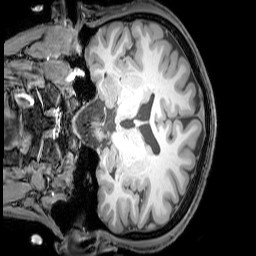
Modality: T1w
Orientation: coronal
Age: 24
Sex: male
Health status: healthy
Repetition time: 0.081 s
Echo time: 0.037 s